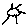
Label: sun